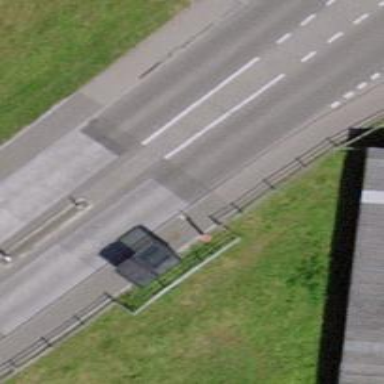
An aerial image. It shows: Bus stop with shelter. It is platform for public transport.